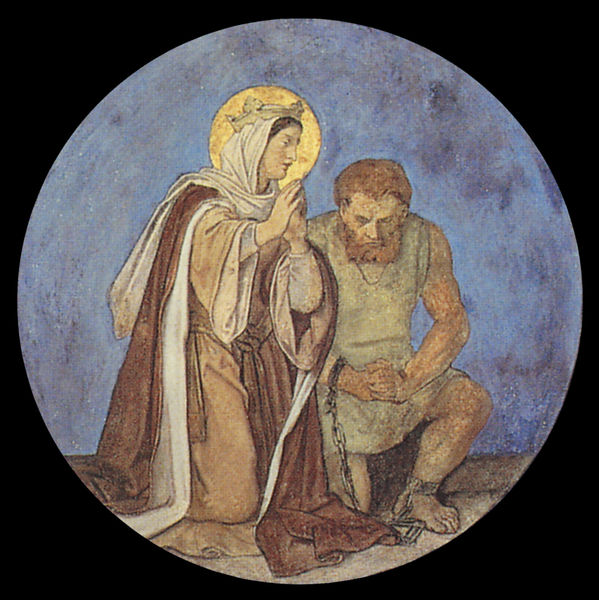
Titel: Fresken der Elisabethgalerie
Künstler: Moritz Schwind
Standort: Eisenach, Wartburg (EU - D - Thüringen)
Schlagwörter: blau, fuß, mann, umhang, ocker, braun, frau, kleid, haube, bart, hände, gold, haare, krone, rund, kette, gefangen, ketten, knien, beten, heiligenschein, knieend, heilige, maria, gefangener, betend, kapuze, fessel, handgelenk, angekettet, gefangenschaft, mr, mrk